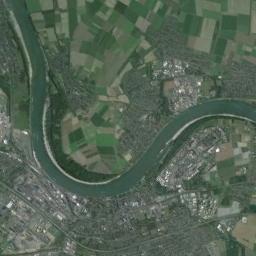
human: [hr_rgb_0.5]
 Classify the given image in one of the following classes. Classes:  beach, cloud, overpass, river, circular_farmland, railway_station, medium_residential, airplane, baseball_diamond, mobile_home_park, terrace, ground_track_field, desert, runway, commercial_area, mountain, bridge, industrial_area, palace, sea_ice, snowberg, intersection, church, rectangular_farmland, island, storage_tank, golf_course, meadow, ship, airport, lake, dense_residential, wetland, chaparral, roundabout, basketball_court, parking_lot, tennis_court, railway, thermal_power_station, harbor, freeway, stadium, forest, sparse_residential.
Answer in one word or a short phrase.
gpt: river